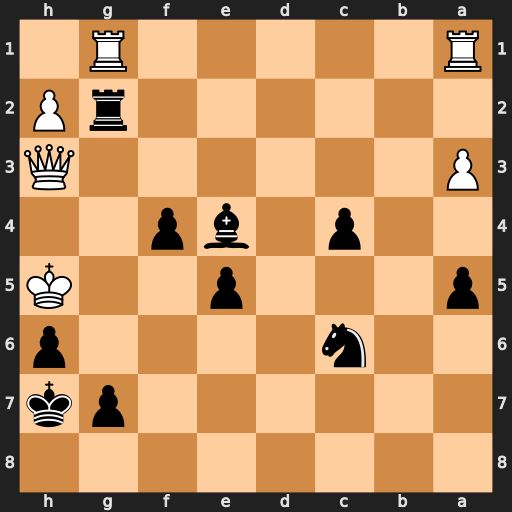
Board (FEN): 8/6pk/2n4p/p3p2K/2p1bp2/P6Q/6rP/R5R1
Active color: b
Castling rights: -
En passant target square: -
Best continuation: g6+ Kh4 g5+ Kh5 Bg6#